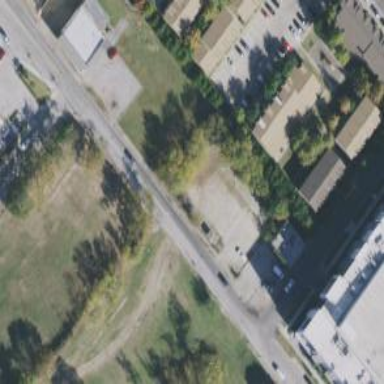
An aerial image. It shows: Tertiary road with separate sidewalks.